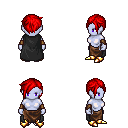
a pixel art fantasy rpg character, female body template, dark elf, purple skin, black cape, robe skirt, red pixie cut hairstyle, leather bracers, gold boots, four views (front, back, left, right), 2x2 character sprite sheet, small pixel art, hard edges, no anti-aliasing